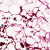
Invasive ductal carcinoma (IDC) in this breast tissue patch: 0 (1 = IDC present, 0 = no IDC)